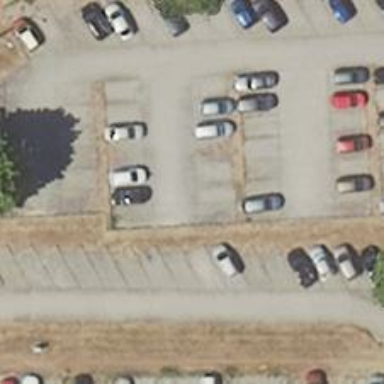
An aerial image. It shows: Road serving as parking aisle.